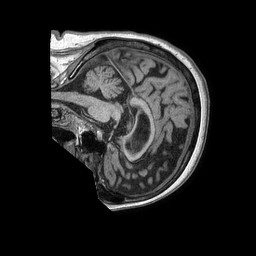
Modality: T1w
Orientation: sagittal
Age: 81
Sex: female
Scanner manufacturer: philips
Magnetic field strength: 1.5 T
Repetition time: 0.007705 s
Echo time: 0.003552 s